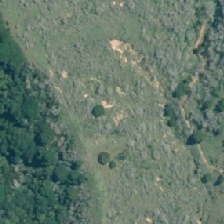
Land cover: low_producing_grassland